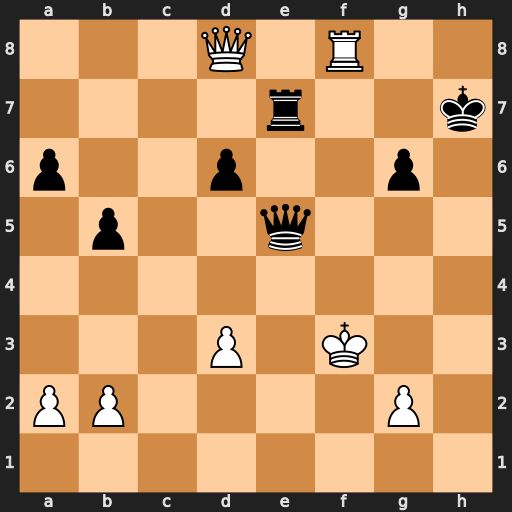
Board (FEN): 3Q1R2/4r2k/p2p2p1/1p2q3/8/3P1K2/PP4P1/8
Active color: w
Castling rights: -
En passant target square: -
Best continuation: Rh8+ Qxh8 Qxe7+ Qg7 Qxg7+